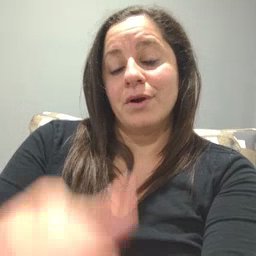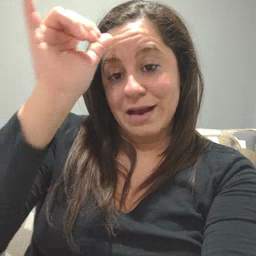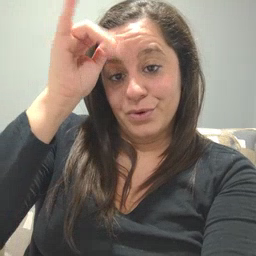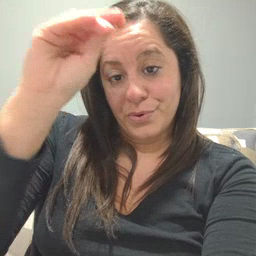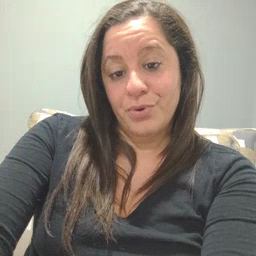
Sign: cowboy